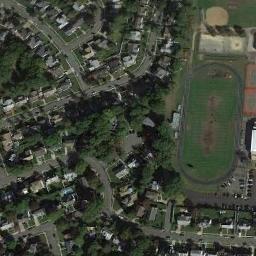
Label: ground_track_field